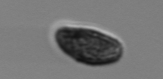
Label: Pseudochattonella_farcimen